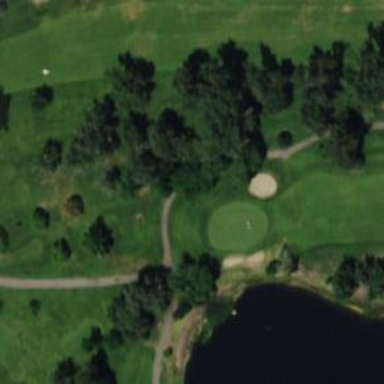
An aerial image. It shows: Golf hole.